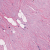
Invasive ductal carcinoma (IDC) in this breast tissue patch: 1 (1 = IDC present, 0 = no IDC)